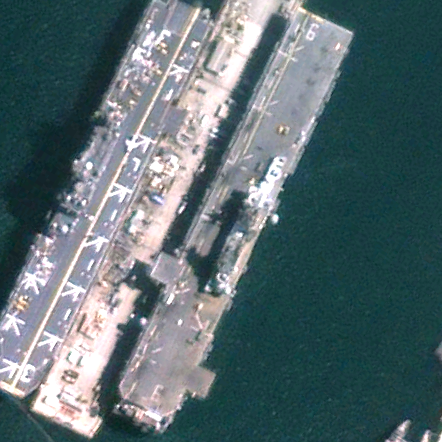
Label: assault